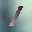
Label: 1